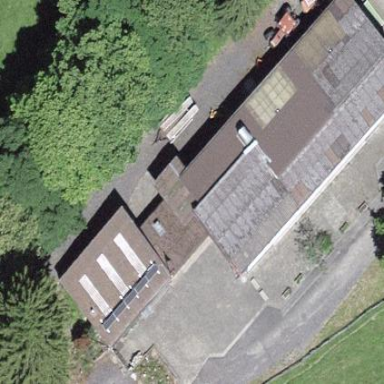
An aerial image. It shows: Detached building.